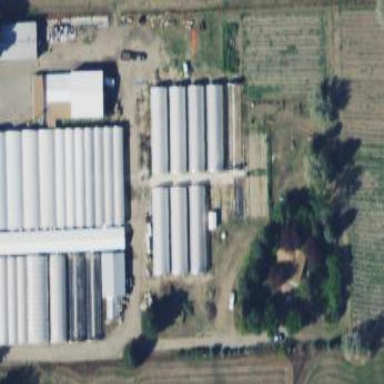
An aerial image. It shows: Plant nursery area.